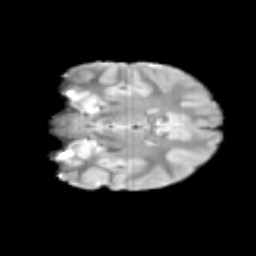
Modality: T2w
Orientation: coronal
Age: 10
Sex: female
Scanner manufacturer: siemens
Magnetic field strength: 3 T
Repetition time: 3.8 s
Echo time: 0.07 s